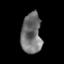
Tissue: lung
Cell type: Others
Senescence score: 0.2117
Nuclear area (px): 801
Mean DAPI intensity: 113.511